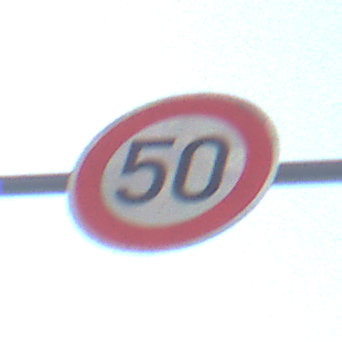
Verkehrszeichen: Geschwindigkeit50
Umgebung: Outdoor, Urban
Tageszeit: MorningAfternoon
Wetter: Clear
Licht: Natural
Jahreszeit: NotSpecified
Kontrast: HighContrast